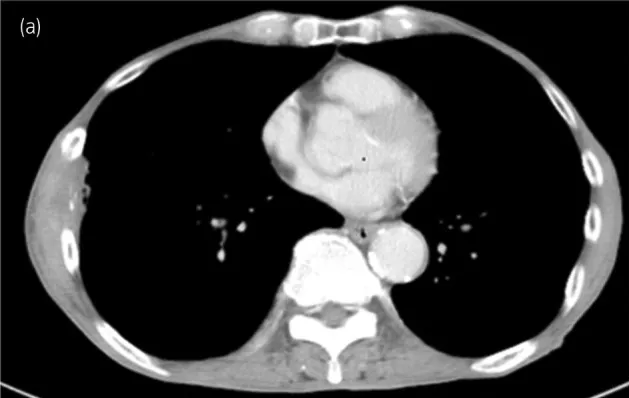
CT image 4 months after treatment. All tumor shrinkage was observed in the right thoracic wall.
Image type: radiology (ct)